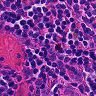
Metastatic tissue present: no